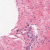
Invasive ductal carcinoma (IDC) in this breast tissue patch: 0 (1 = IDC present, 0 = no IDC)